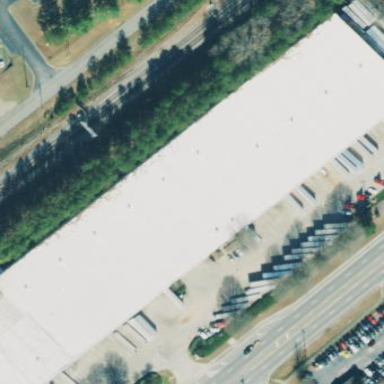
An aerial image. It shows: Warehouse.